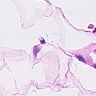
Metastatic tissue present: no